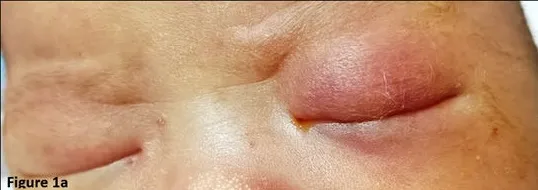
(a) Left erythematous swollen eyelid upon presentation.
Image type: medical_photograph (other_medical_photograph)